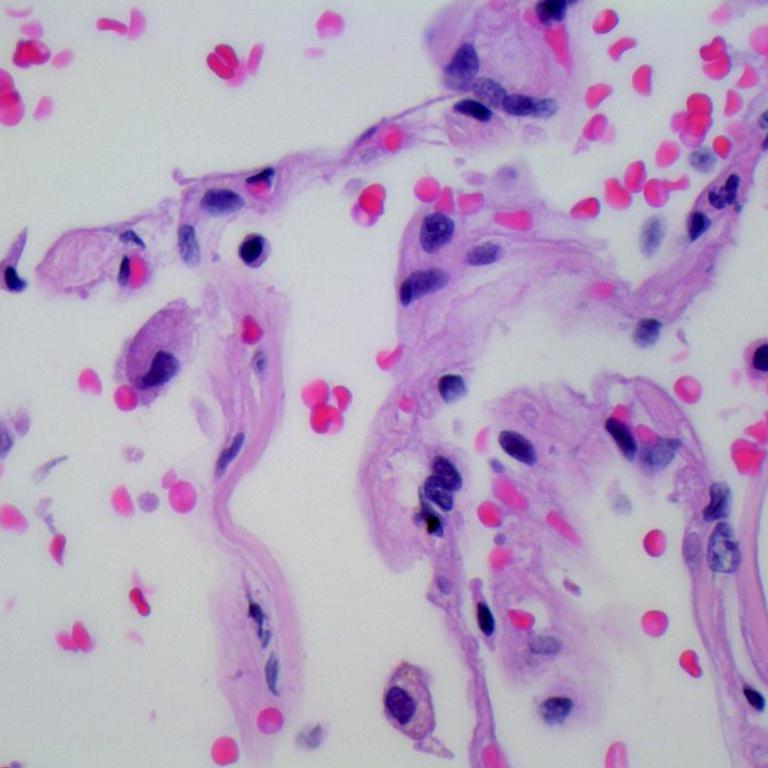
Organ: lung
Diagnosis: benign